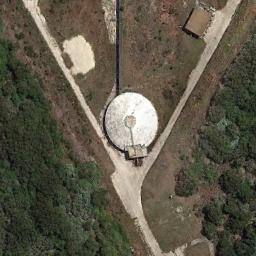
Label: storage_tank